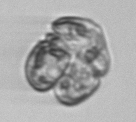
Label: Karenia